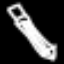
Label: pencil